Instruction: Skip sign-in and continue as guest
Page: checkout
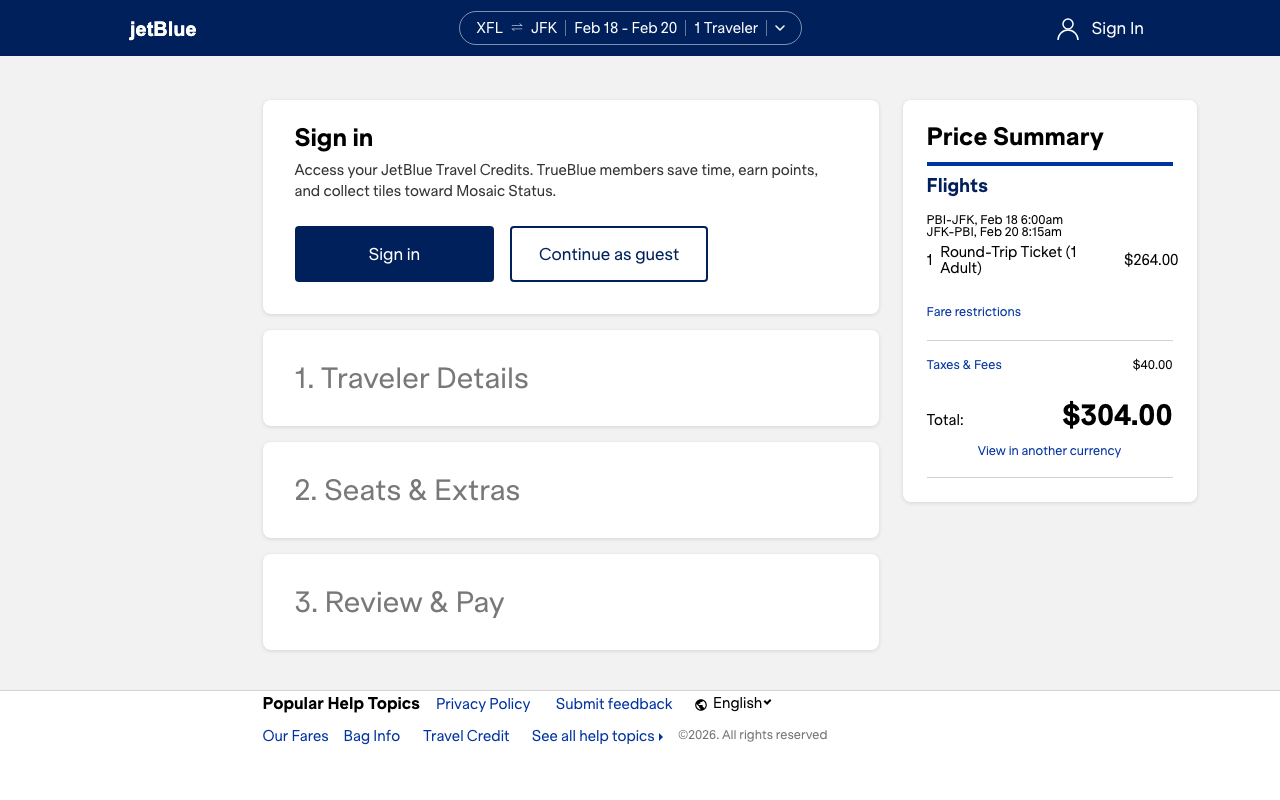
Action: click